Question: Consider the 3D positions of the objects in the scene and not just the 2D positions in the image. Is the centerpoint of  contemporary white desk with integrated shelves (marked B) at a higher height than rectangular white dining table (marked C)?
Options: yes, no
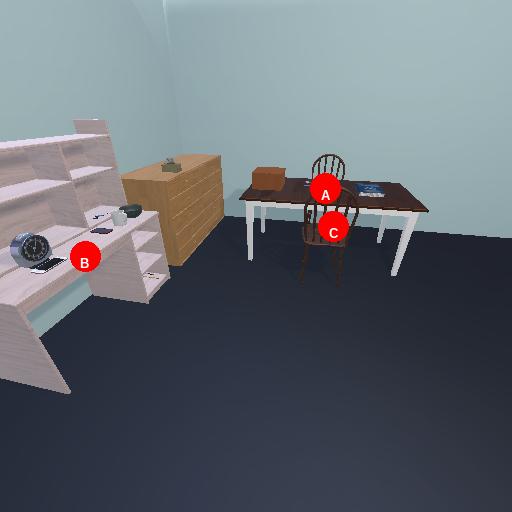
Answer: yes